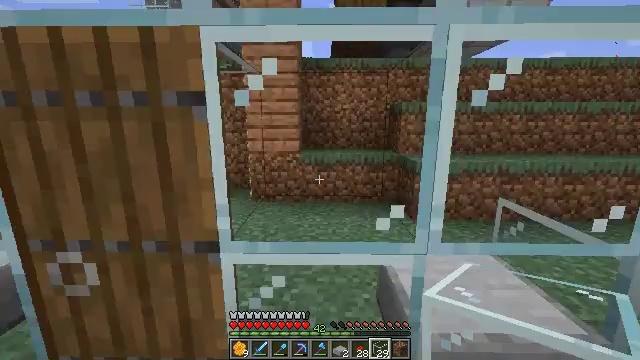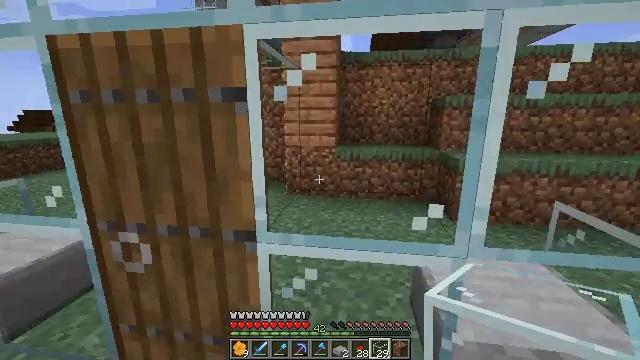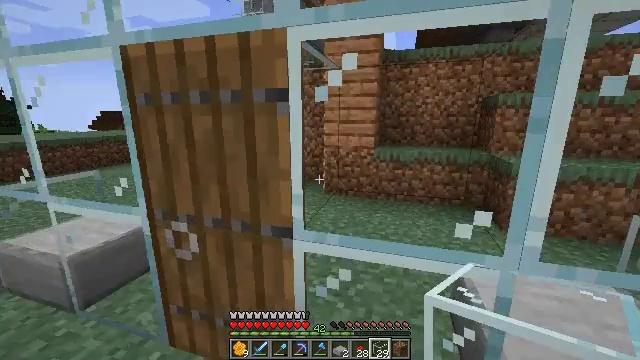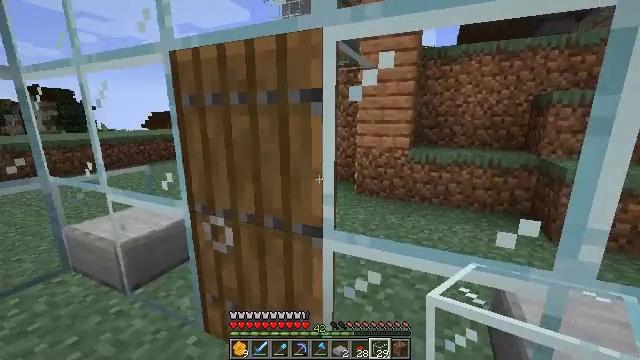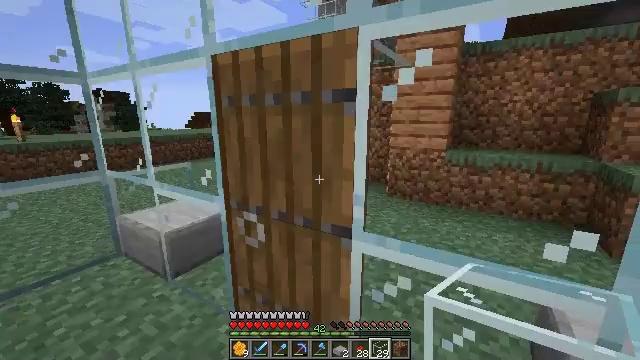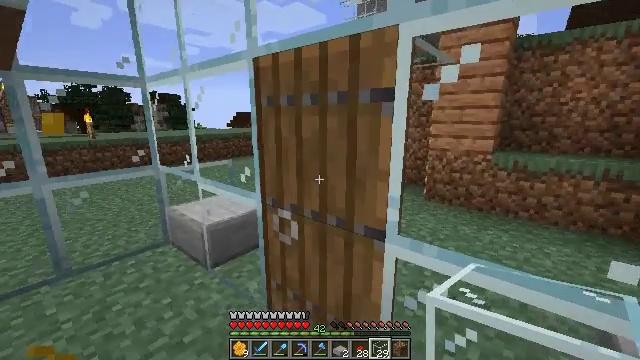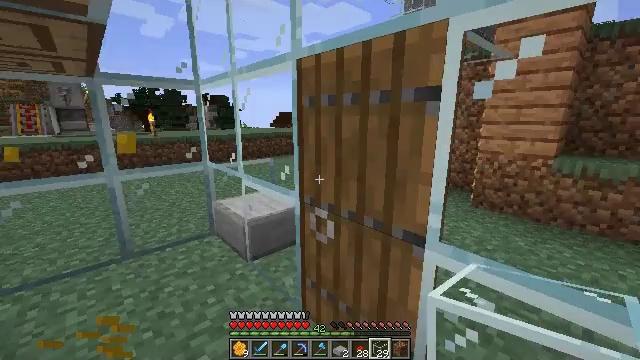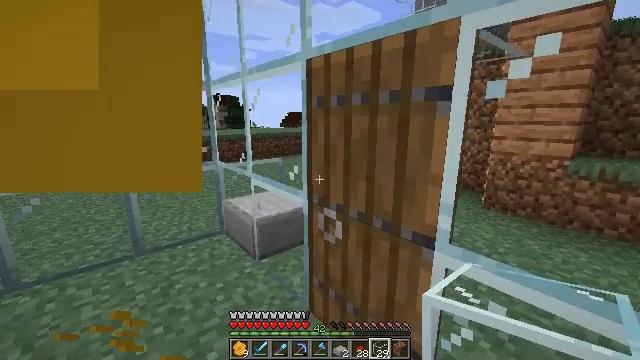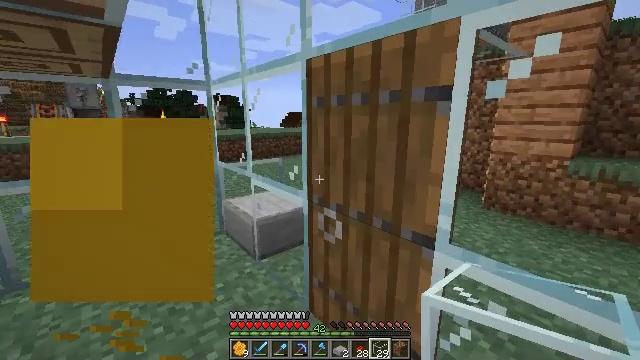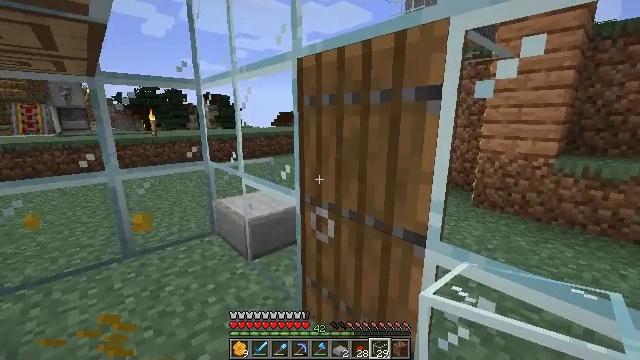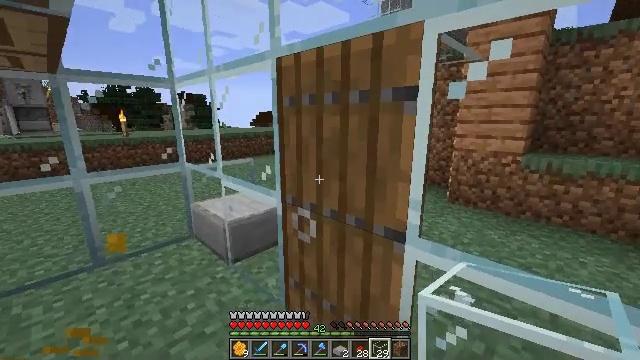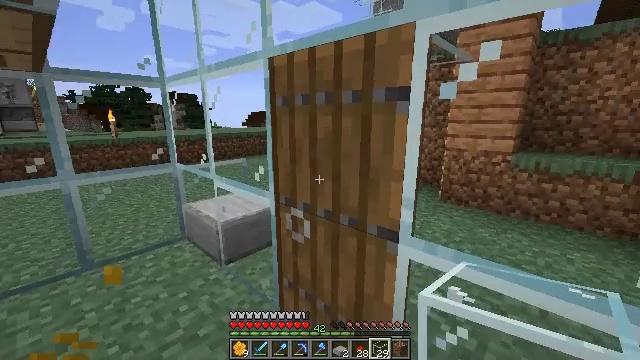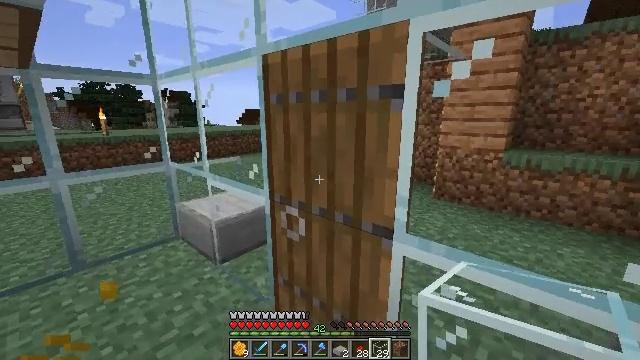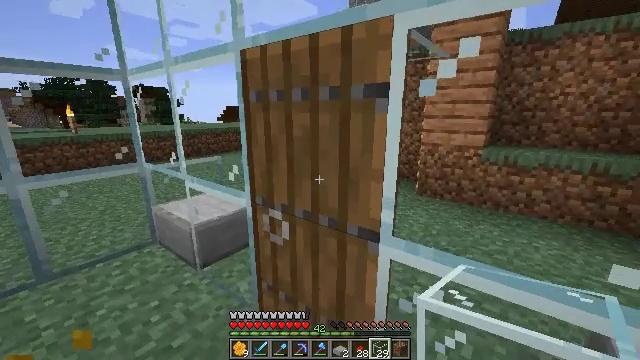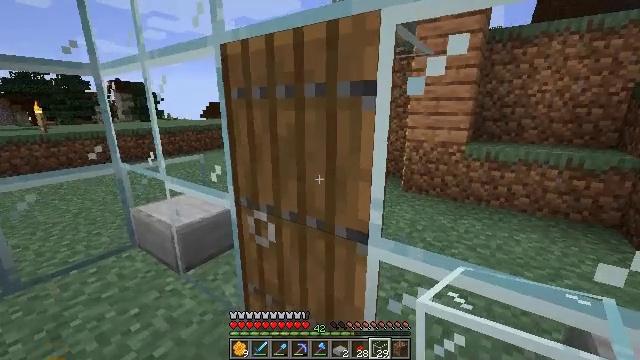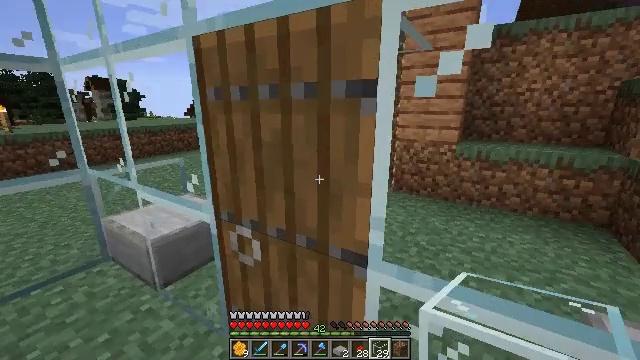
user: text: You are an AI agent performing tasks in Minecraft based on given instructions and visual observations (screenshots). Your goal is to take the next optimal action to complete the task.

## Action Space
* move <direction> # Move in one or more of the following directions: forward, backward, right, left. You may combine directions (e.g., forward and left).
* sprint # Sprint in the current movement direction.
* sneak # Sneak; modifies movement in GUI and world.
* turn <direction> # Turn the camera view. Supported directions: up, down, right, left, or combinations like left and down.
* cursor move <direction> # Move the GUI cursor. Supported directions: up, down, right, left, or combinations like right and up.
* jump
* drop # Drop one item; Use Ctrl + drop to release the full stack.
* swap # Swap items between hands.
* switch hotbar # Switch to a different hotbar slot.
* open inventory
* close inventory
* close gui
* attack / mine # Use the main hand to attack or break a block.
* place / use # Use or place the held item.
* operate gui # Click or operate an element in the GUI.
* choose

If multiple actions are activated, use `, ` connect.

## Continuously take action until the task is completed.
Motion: motion action
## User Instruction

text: Open the crafting table and craft the campfire.
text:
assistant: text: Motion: turn left and down
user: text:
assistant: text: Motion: turn left
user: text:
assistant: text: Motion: turn left
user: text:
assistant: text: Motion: turn left
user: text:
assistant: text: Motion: turn left
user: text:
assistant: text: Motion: turn left
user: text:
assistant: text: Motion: turn left
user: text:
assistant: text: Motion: no_op
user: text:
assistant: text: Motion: turn right
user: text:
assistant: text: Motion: turn right
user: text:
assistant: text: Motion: turn right
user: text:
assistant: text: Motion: turn right
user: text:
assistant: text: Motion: move forward, turn right
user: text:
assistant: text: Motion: move forward, turn right
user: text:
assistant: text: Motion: move forward, turn right
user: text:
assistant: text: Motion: turn right
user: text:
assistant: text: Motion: turn right and down
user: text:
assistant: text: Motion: turn right and down
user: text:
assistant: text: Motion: turn right
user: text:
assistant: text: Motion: use / place
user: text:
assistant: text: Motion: use / place
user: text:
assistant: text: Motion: move forward, use / place
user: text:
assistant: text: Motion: move forward
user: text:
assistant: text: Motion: move forward
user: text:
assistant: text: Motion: move forward
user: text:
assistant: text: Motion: move forward
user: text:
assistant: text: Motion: move forward and move left, turn right and down
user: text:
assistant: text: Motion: move forward and move left, turn right and down
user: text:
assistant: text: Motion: move forward and move left, turn right and down
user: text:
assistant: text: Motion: move forward and move left, turn right and down